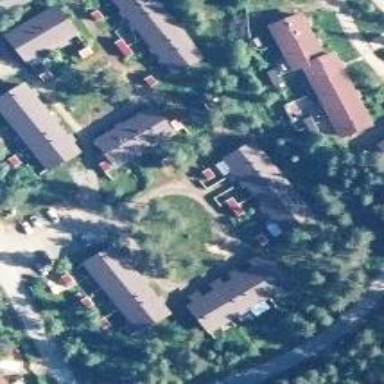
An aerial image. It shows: Charming neighbourhood.